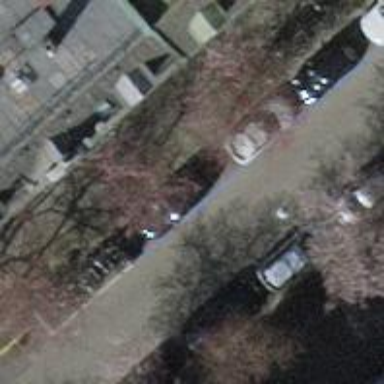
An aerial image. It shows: Avenue of trees.